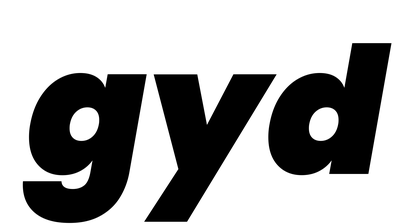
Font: Poppins-BlackItalic